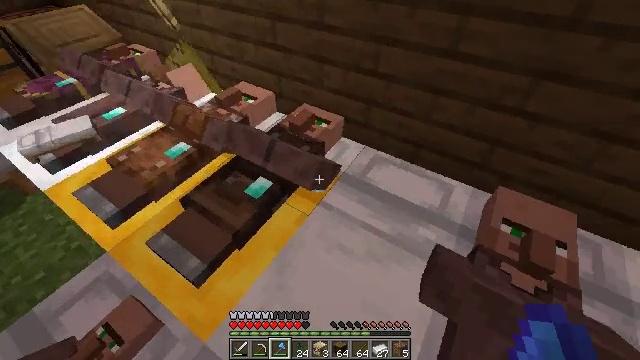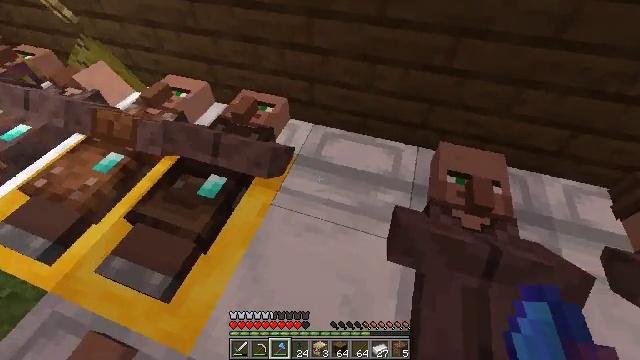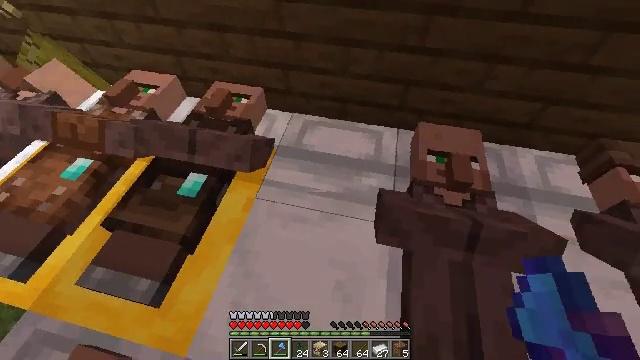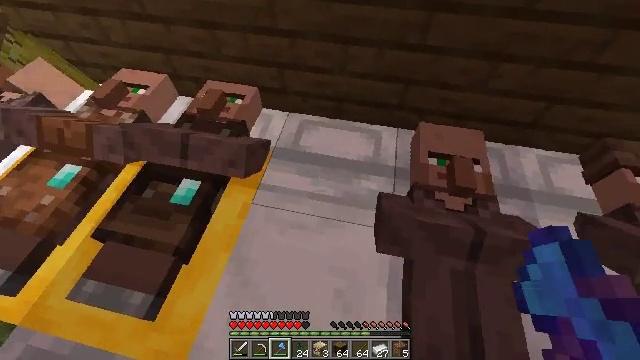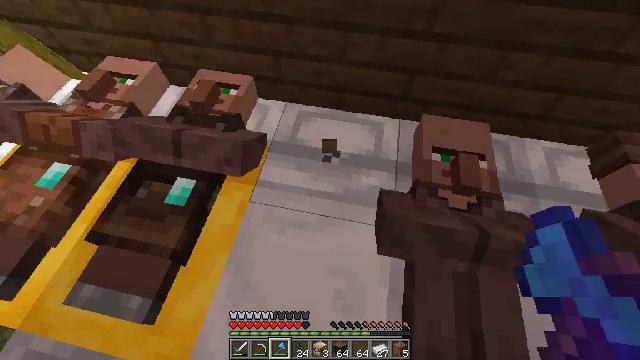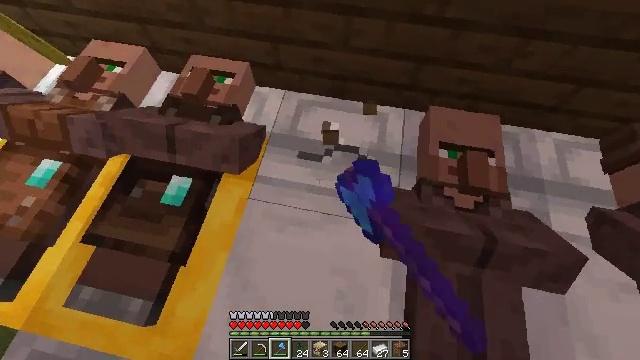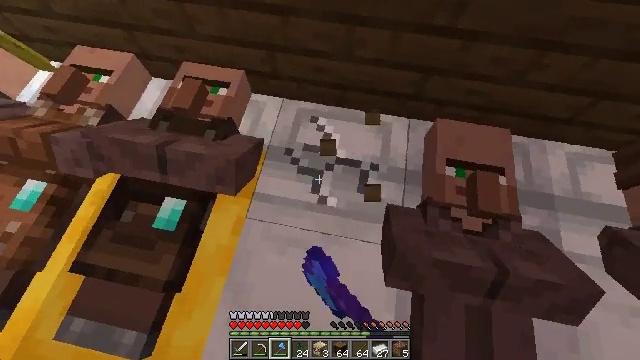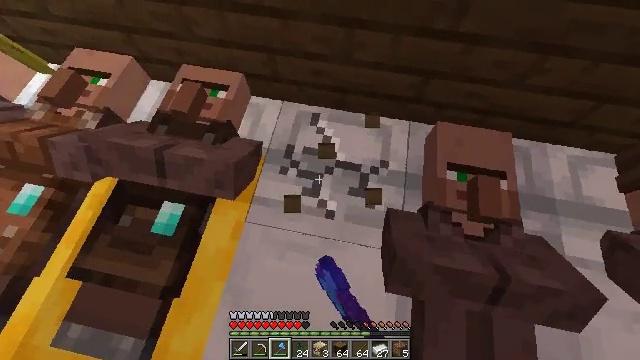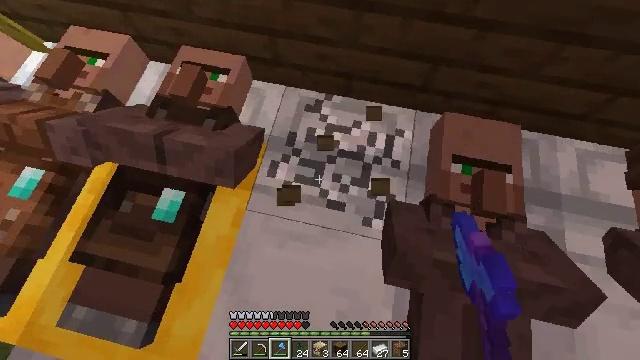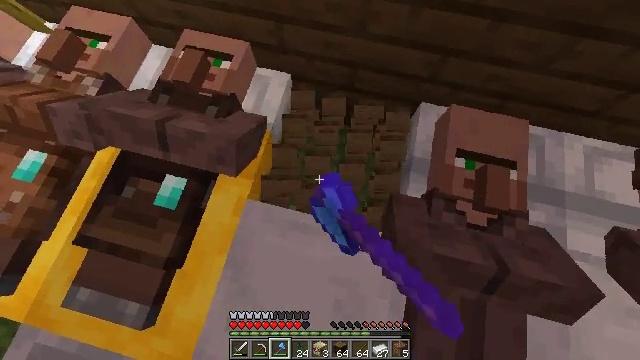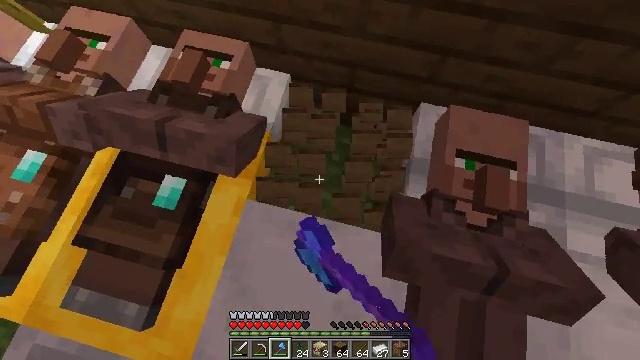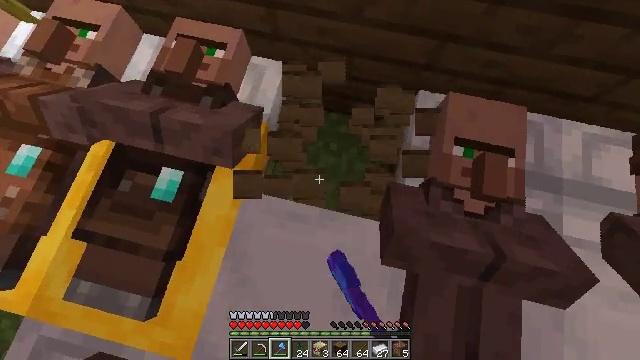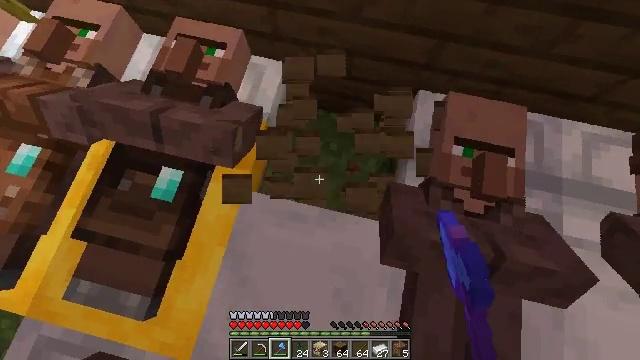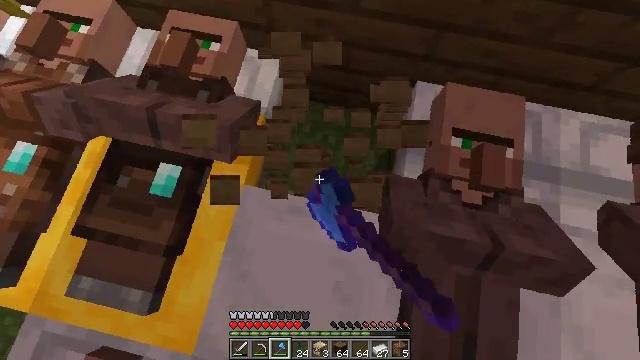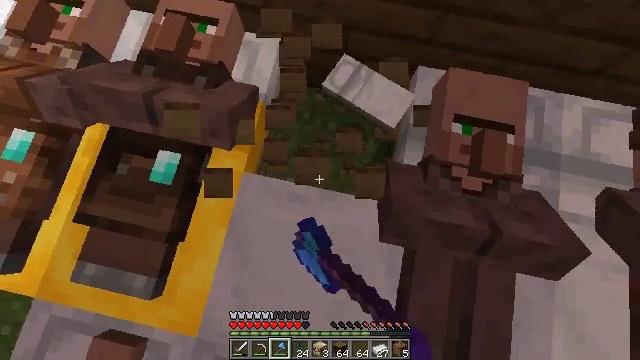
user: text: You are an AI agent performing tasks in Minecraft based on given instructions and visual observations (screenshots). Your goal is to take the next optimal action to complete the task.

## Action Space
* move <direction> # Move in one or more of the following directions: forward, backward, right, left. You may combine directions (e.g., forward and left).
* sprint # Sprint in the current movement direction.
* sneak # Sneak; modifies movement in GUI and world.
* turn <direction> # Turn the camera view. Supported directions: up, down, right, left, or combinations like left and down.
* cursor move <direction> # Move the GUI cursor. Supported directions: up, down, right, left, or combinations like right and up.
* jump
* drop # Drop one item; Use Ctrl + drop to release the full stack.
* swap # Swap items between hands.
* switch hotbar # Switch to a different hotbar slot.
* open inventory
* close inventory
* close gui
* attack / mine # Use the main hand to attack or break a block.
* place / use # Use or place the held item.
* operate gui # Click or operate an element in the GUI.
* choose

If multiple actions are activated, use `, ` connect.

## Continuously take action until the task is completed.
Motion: motion action
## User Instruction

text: Pick up the white bed by breaking it.
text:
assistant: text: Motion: turn right and down
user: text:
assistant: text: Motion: turn right and down
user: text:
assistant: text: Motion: move forward, turn down
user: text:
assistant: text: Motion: move forward, turn down, attack / mine
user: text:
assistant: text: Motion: move forward, turn down, attack / mine
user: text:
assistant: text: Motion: turn down, attack / mine
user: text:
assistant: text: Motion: attack / mine
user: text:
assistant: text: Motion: turn left and down, attack / mine
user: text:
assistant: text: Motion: turn left and down, attack / mine
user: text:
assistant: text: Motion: attack / mine
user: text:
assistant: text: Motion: turn down, attack / mine
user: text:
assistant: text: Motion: attack / mine
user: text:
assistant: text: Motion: turn down, attack / mine
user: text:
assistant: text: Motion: turn down, attack / mine
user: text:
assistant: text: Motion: attack / mine